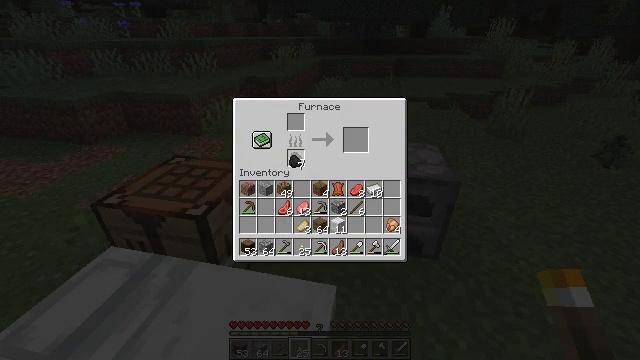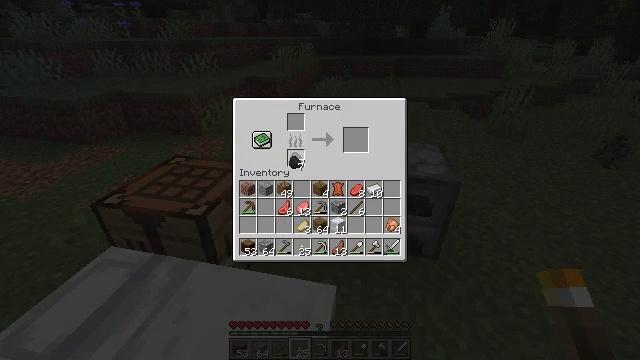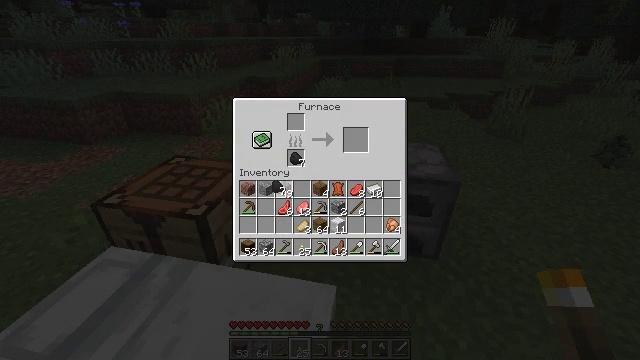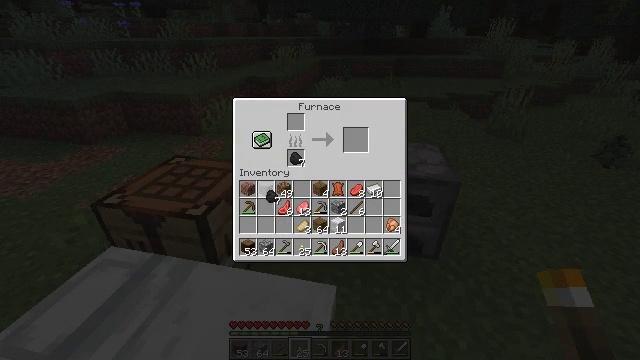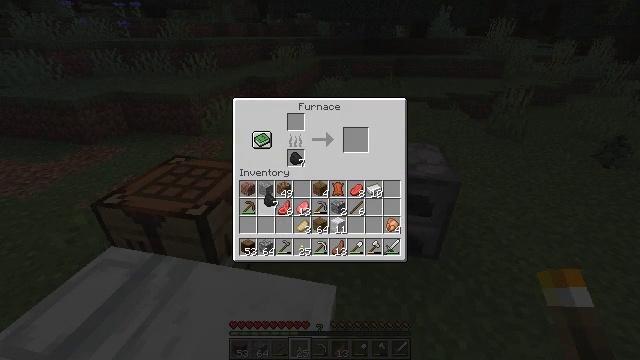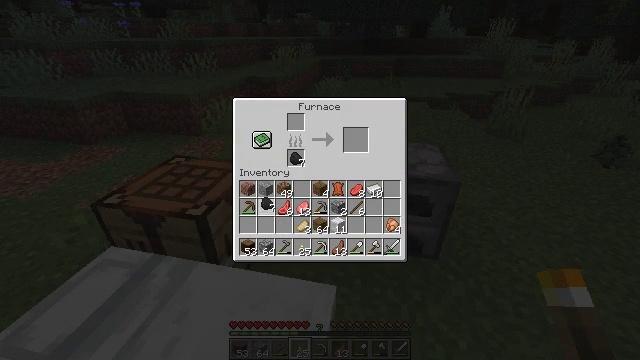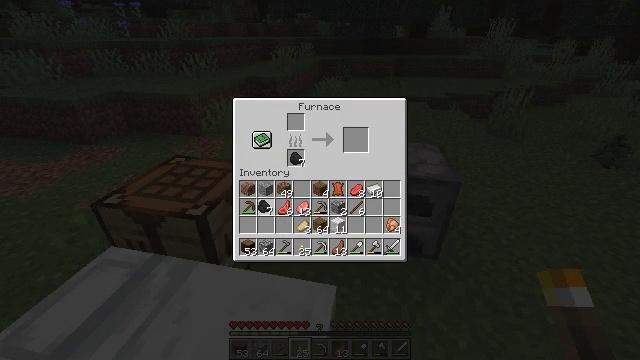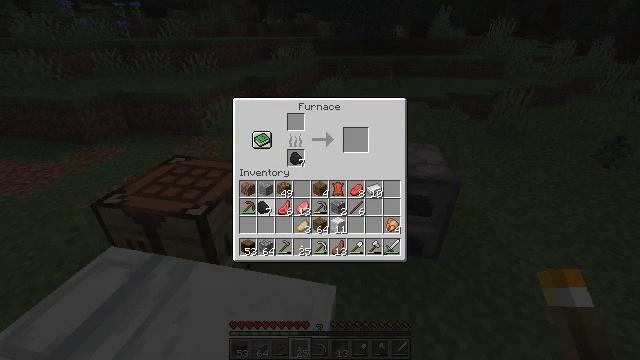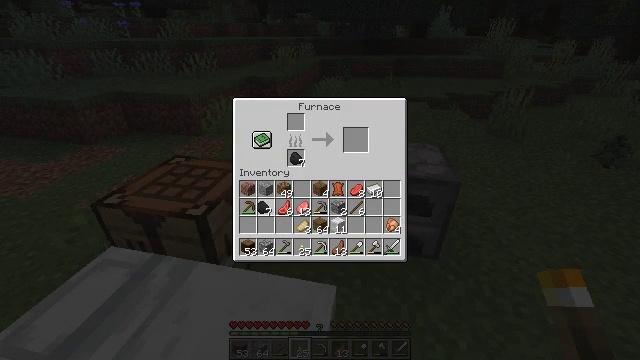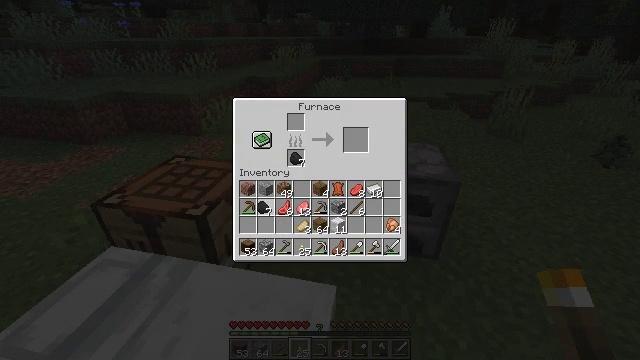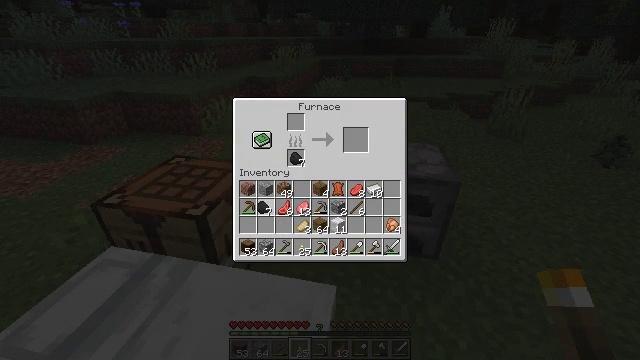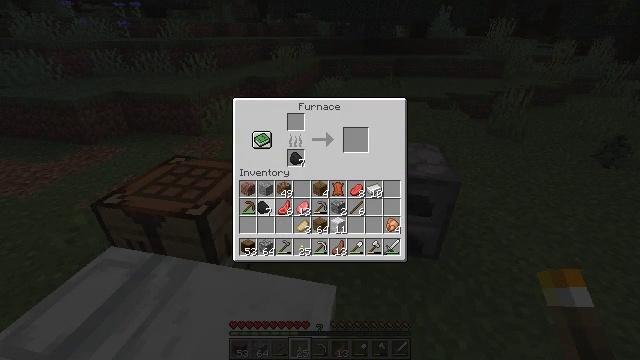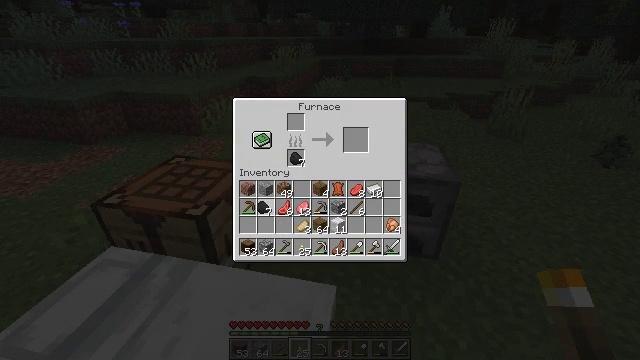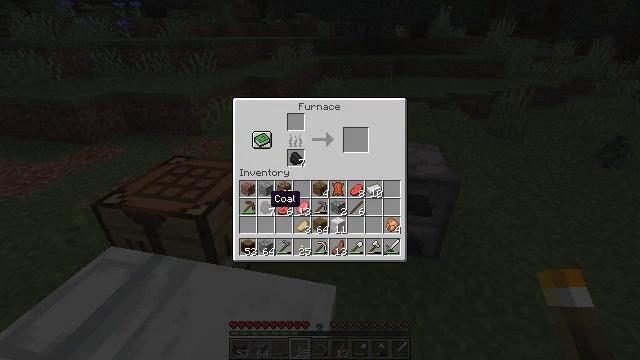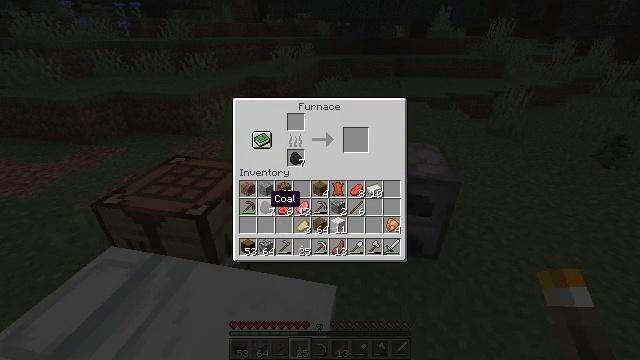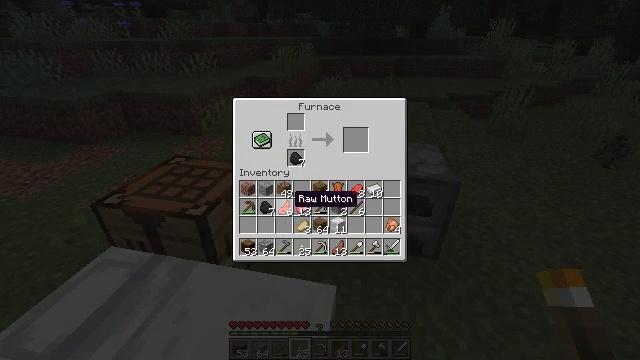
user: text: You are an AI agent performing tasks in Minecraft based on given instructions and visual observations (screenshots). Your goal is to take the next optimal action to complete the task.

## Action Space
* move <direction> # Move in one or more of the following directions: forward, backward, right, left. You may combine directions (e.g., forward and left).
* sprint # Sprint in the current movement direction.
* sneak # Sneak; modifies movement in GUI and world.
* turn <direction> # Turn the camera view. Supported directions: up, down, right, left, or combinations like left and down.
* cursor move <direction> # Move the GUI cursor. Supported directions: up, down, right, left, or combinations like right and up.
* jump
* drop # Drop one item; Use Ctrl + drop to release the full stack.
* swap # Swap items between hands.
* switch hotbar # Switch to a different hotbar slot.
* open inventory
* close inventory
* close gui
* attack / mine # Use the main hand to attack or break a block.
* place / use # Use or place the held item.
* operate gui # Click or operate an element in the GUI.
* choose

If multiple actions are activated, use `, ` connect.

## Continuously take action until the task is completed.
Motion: motion action
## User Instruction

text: Break the fern to clear the area.
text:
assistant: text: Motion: no_op
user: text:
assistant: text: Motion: cursor move left and down
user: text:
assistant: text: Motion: cursor move down
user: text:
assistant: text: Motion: no_op
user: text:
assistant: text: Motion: no_op
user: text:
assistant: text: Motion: no_op
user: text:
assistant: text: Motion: no_op
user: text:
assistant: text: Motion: no_op
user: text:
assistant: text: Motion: no_op
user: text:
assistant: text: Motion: operate gui
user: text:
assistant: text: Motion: operate gui
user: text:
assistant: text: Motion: operate gui
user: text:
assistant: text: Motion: no_op
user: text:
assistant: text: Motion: no_op
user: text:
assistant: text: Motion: cursor move right
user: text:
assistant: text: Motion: cursor move right
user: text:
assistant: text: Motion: sneak
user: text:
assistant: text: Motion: sneak
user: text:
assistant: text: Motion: sneak
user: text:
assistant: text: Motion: sneak
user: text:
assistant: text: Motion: sneak
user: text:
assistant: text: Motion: sneak
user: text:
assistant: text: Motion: sneak, operate gui
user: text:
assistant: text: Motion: sneak, operate gui
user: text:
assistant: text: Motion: sneak
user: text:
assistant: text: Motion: sneak
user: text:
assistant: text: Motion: no_op
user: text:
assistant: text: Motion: move forward, close gui
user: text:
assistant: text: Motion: move forward, turn right and down, open inventory
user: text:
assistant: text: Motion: move forward, turn right and down